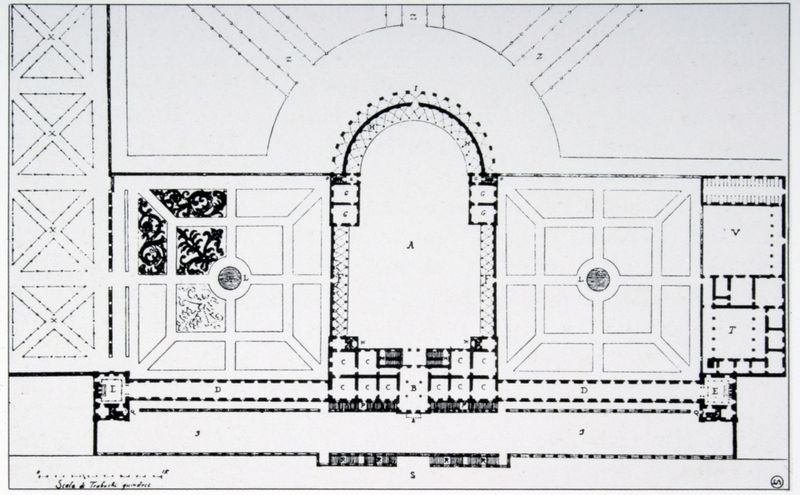
Titel: Rekonstruktion des Originalprojekts von Carlo di Castellamonte
Künstler: Luca Beltrami
Standort: Torino
Institution: Castello del Valentino
Schlagwörter: flügel, weiß, ausschnitt, fenster, frankreich, grau, raum, schmuck, schwarz, skizze, säule, säulen, zeichnung, zimmer, anlage, gebäude, haus, park, schloss, weg, muster, ornament, architektur, barock, innenraum, felder, kirche, wege, innen, klassizismus, renaissance, brunnen, kreis, rund, turm, garten, springbrunnen, schrift, papier, ansicht, bogen, italien, türen, schule, mauer, allee, grafik, linien, hof, saal, rundbogen, treppen, architecture, church, column, hall, könig, white, window, black, salon, detail, symmetrie, dekor, bett, floor, halle, rechtecke, symetrie, eingang, gang, arkade, umgang, gewölbe, kloster, kreuz, münchen, palast, strahlen, technik, draufsicht, symmetrisch, druck, schraffur, stich, text, buchstabe, buchstaben, beschriftung, räume, entwurf, arkaden, halbkreis, quadrate, villa, kreuze, kreuzgratgewölbe, mauern, residenz, apsis, building, chor, kapelle, roof, beet, diagonale, diagonalen, parterre, plan, konche, entrance, garden, drawing, orangerie, castle, quadrat, bau, raster, bauten, letters, door, bezeichnung, basilika, quadratisch, riss, grundriss, bauwerk, palais, kreuzgang, royal, aufriss, maßstab, amtsgebäude, bauplan, mittelbau, rondell, vorraum, entree, raumfolge, design, palladio, gartenanlage, palst, gebäudeplan, floor plan, square, walls, zellen, geviert, gartenarchitektur, diagonal, gardens, sternförmig, map, grottenhof, broderie, areal, grundridd, flure, lines, gotik, raumordnung, rapport, plast, schlossbau, westeingang, alleeen, aspis, bosquette, broderieparterre, wege brunnen, dom, numbers, a, gäude, blueprint, rooms, haldrund, riss#, rapporte, capitals, roads, layout, technical, scola, chambres, graundriss, maßstabsleiste, kathredrale, maßwerk, grundriss goldener schnitt renaissance historismus